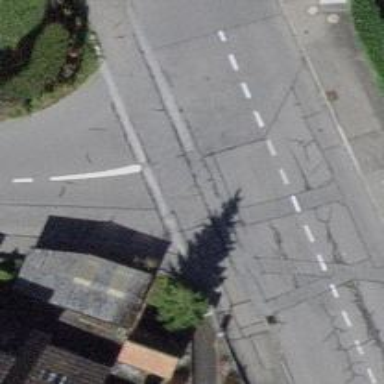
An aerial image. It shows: Unmarked crossing on the road.